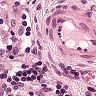
Metastatic tissue present: no